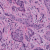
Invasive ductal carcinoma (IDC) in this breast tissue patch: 1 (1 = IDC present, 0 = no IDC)